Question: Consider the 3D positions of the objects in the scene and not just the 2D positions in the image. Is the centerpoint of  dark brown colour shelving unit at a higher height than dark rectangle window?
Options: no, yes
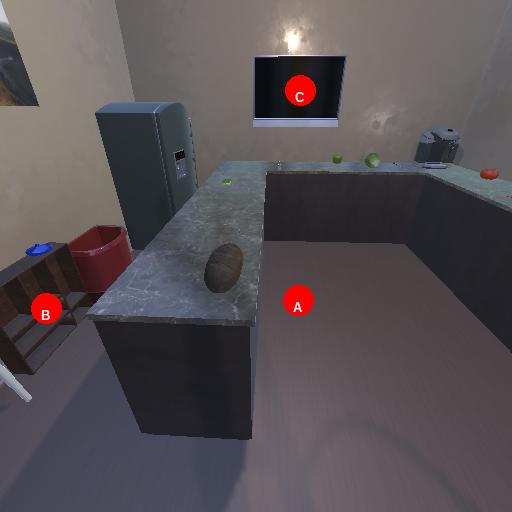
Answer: no